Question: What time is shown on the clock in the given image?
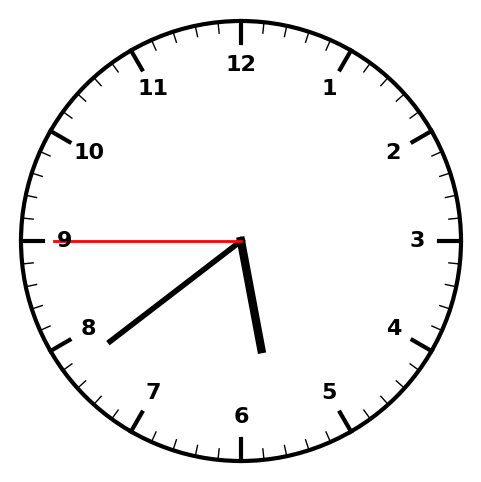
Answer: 05:38:45